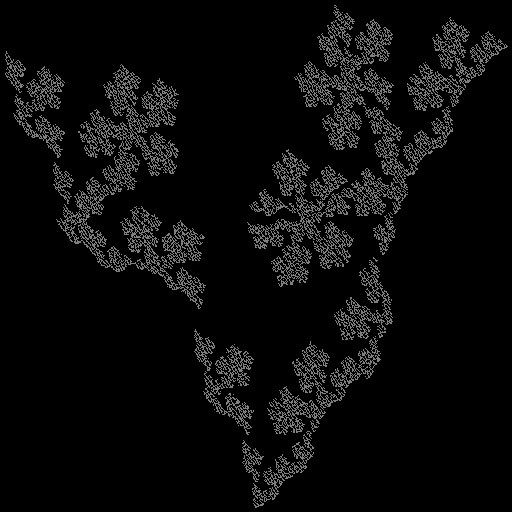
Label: penta